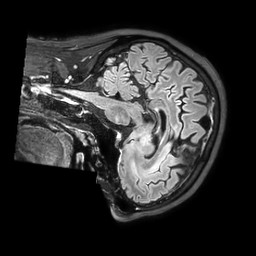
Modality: FLAIR
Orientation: sagittal
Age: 35
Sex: male
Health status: ill
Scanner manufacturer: philips
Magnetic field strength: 3 T
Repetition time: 4.8 s
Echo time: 0.34 s